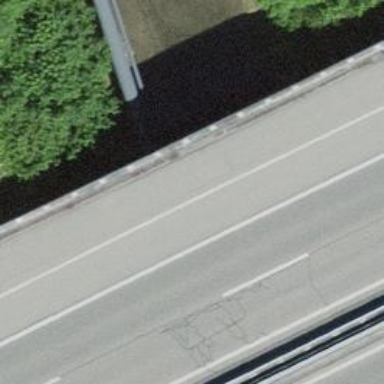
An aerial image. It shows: Tunnel passing under canal.